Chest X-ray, AP view. Patient: 34 years old, sex M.
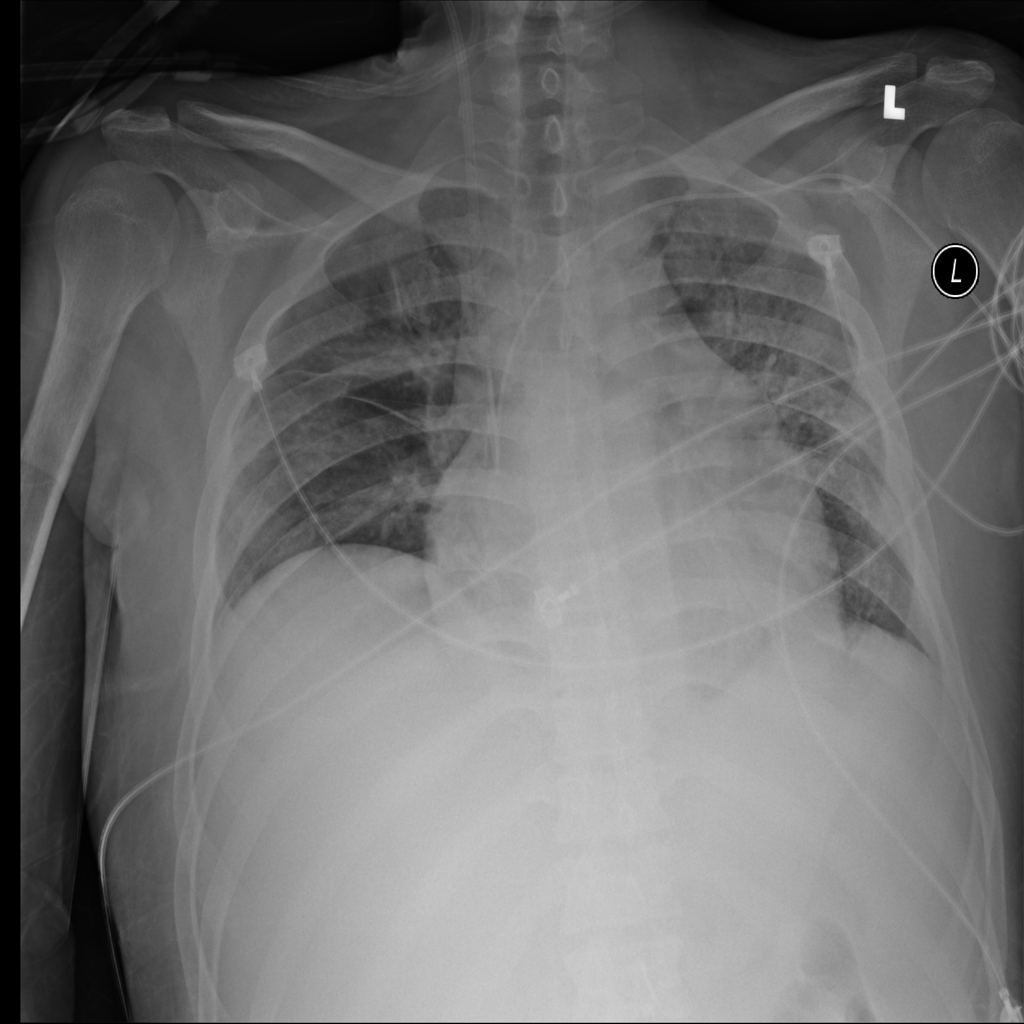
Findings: Cardiomegaly